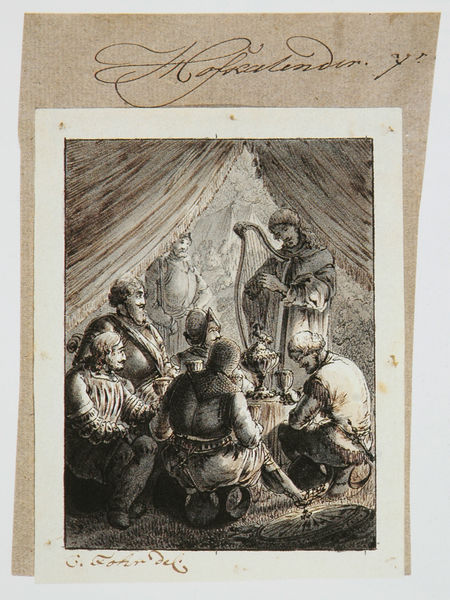
Titel: Alfred der Große als Harfner
Künstler: Carl Philipp Fohr
Standort: Schweinfurt
Institution: Museum Georg Schäfer
Schlagwörter: dunkel, feder, gruppe, mann, schatten, weiß, landschaft, menschen, sitzen, abend, braun, getränk, grau, hell, licht, männer, schwarz, stühle, tisch, zeichnung, beige, teppich, bart, feier, gelage, trinken, falten, rahmen, stehen, instrument, signatur, vorhang, natur, boden, kelch, sitzend, personen, musik, musiker, wald, engel, krug, spanien, schrift, papier, russland, grafik, graphik, sigantur, hocker, schemel, sepia, rad, krieg, könig, soldaten, essen, wein, kaffee, runde, spielen, inschrift, musizieren, tee, name, becher, schild, tusche, gefäß, orient, orientalisch, vulkan, asien, druck, druckgrafik, schraffur, radierung, stich, titel, knien, soldat, helm, fass, mahl, ritter, heer, rüstung, tinte, harnisch, krüge, sänger, krieger, sieben, wächter, pavillon, pokal, samowar, harfe, lyra, sechs, kupferstich, leier, zuhörer, kelche, feierlichkeit, arabien, perser, türkei, musikant, araber, zelt, sultan, lager, klänge, zuhören, federzeichnung, hell dunkel kontrast, handzeichnung, tuschezeichnung, rüstungen, felde, hören, pokale, kalender, gehöht, minnesänger, spielmann, harfenspieler, kettenhemd, trink, harnische, tafelrunde, feldlager, orientalen, alfred der große als harfner, feine linien, harfespieler, instument, männerrunde, zelteingang, harfenspiel, männertreffen, weinkelche